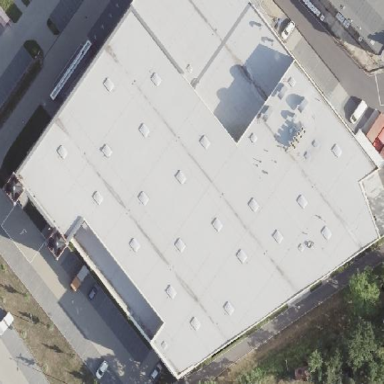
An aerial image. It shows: Retail building that houses furniture shop.